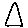
Label: triangle